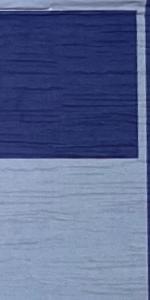
Label: Empty